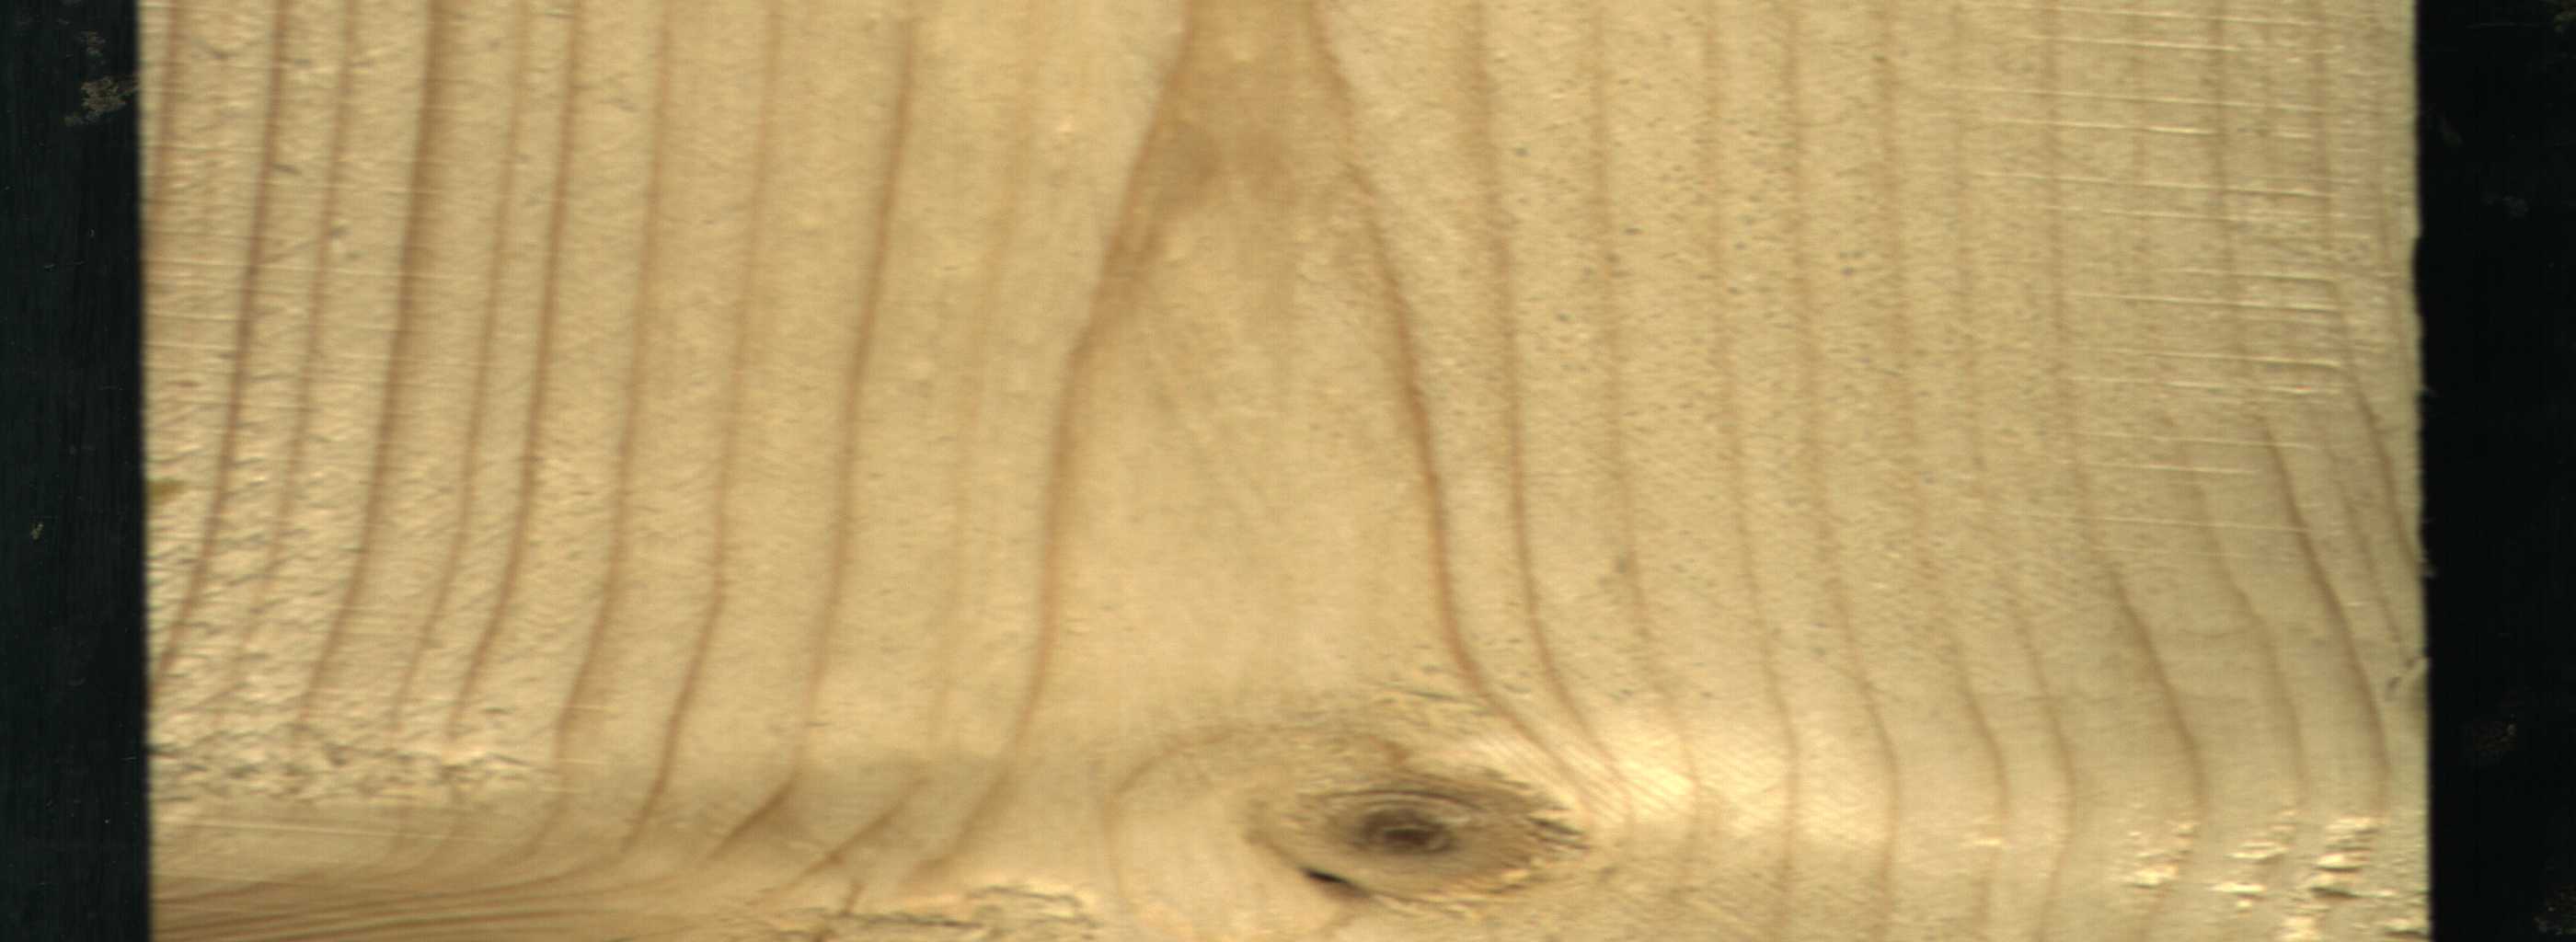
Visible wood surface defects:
Live_Knot